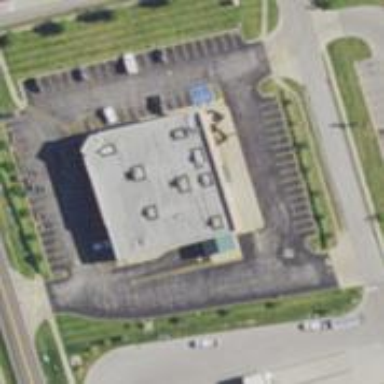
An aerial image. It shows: Pharmacy providing healthcare services.